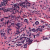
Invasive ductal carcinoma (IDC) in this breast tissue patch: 1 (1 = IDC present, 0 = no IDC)